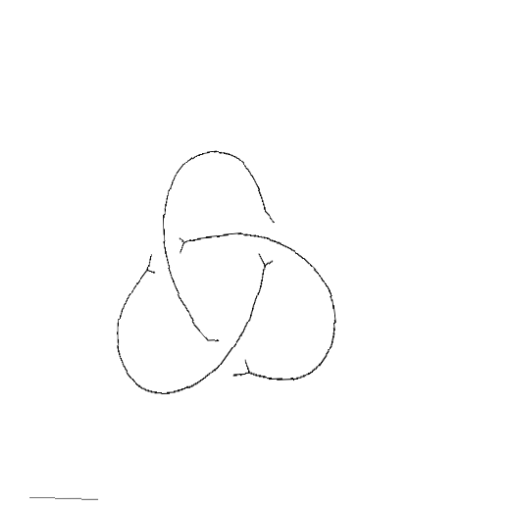
Crossing number: 3